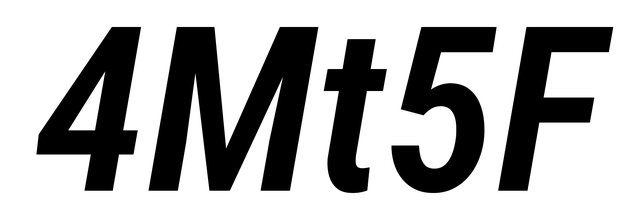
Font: Roboto-Italic_Condensed_SemiBold_Italic